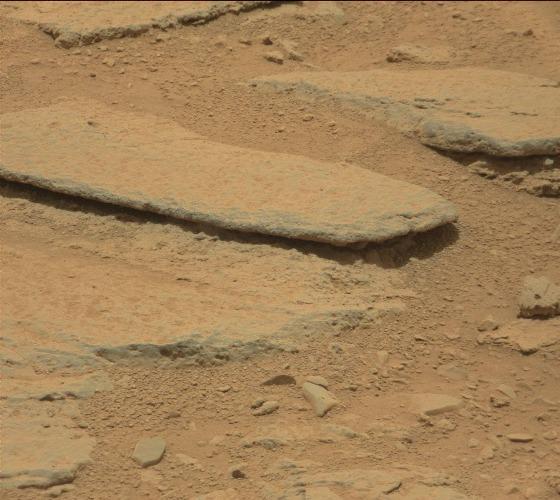
Terrain classes present: Bedrock, Gravel / Sand / Soil, Rock, Shadow